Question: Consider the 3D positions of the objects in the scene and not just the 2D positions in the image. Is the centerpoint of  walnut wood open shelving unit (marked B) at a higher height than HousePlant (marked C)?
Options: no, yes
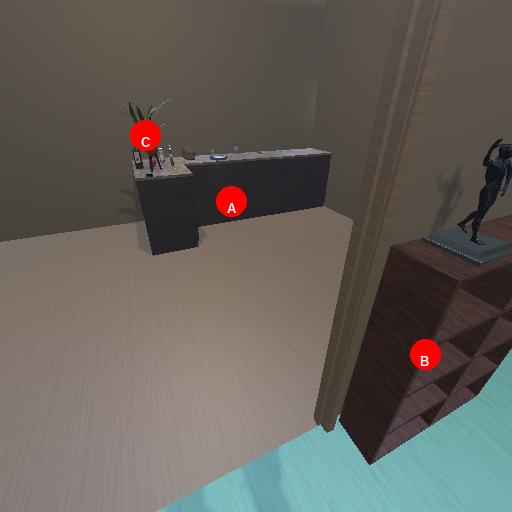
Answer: no